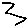
Label: zigzag